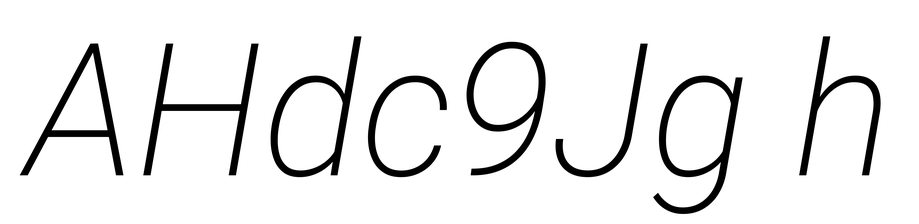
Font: Roboto-Italic_ExtraLight_Italic